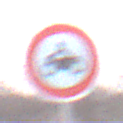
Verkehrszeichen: VerbotKraftraeder
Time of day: SunriseSunset
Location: Outdoor (Nature)
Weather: Clear
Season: NotSpecified
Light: Natural